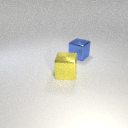
large blue metal cube behind large yellow metal cube